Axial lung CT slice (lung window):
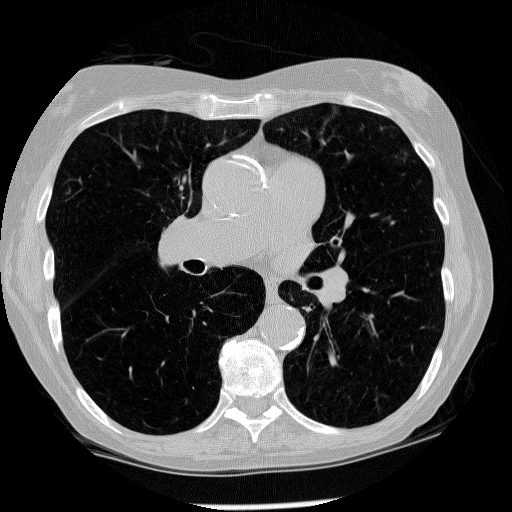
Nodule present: no